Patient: sex M, age 61
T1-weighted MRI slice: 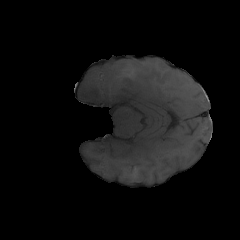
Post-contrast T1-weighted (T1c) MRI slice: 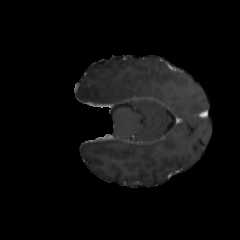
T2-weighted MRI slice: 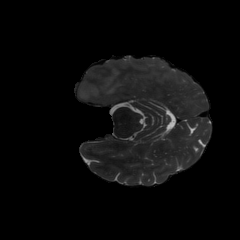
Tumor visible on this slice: yes
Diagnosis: Glioblastoma, IDH-wildtype
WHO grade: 4